Question: There are two things which I like on the Instagram for Android app and I'd like to implement them in my app.
If you tap on a user, you can see his details, taping on followers will return a list of followers, pressing on another user will show his details... and so on. Basically you can do this thing for many times BUT when you go back everything is instant without loading. How can this be implemented? My initial thought was to have only one activity with a top actionbar and for the rest use fragments (one fragment for user details, one fragment for users list) and so on. The problem is I can't think of a good way to allow going back in history. The only way I can see is by caching all the data (user data / list adapters) is an ArrayList so when the user presses back, take the last item from the list and instantiate the fragment. Is there a better way of doing it ? I'm thinking I could start a new activity for each user interaction and them when the user presses back, simply finish the current one. My only worry in this case would be running out of memory. Is there a way to cache fragments with their state ?
On user details there are two main layouts: a layout with user details and a gridview of images. When the user scrolls, at the scroll's end, the gridview gets new set of items (load as you scroll). While I know how to implement load as I scroll for the gridview, I don't know how to add the gridview inside a scrollview and keep listening for scroll events

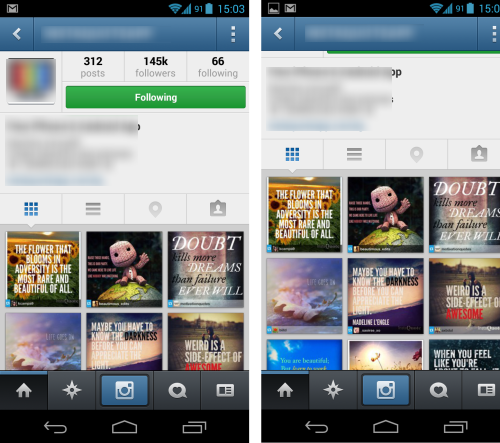
Answer: Haven't got a quick answer for number 2 but for the first question why not just add the fragments to the backstack with <URL> ?
That way you get the natural back-action with fragments without having to start new activities for every action.